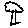
Label: tree